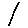
Label: line